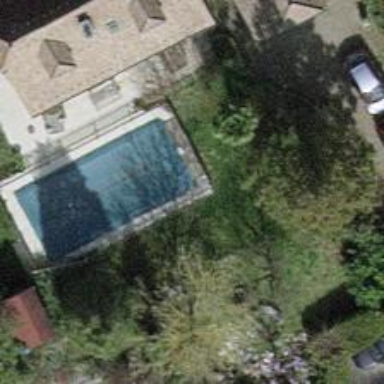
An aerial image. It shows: Swimming pool located in leisure land.